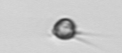
Label: Acanthoica_quattrospina